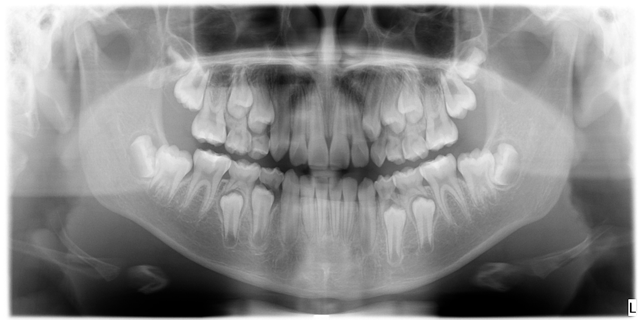
adult